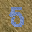
Label: 5